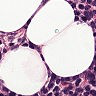
Metastatic tissue present: no